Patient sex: M
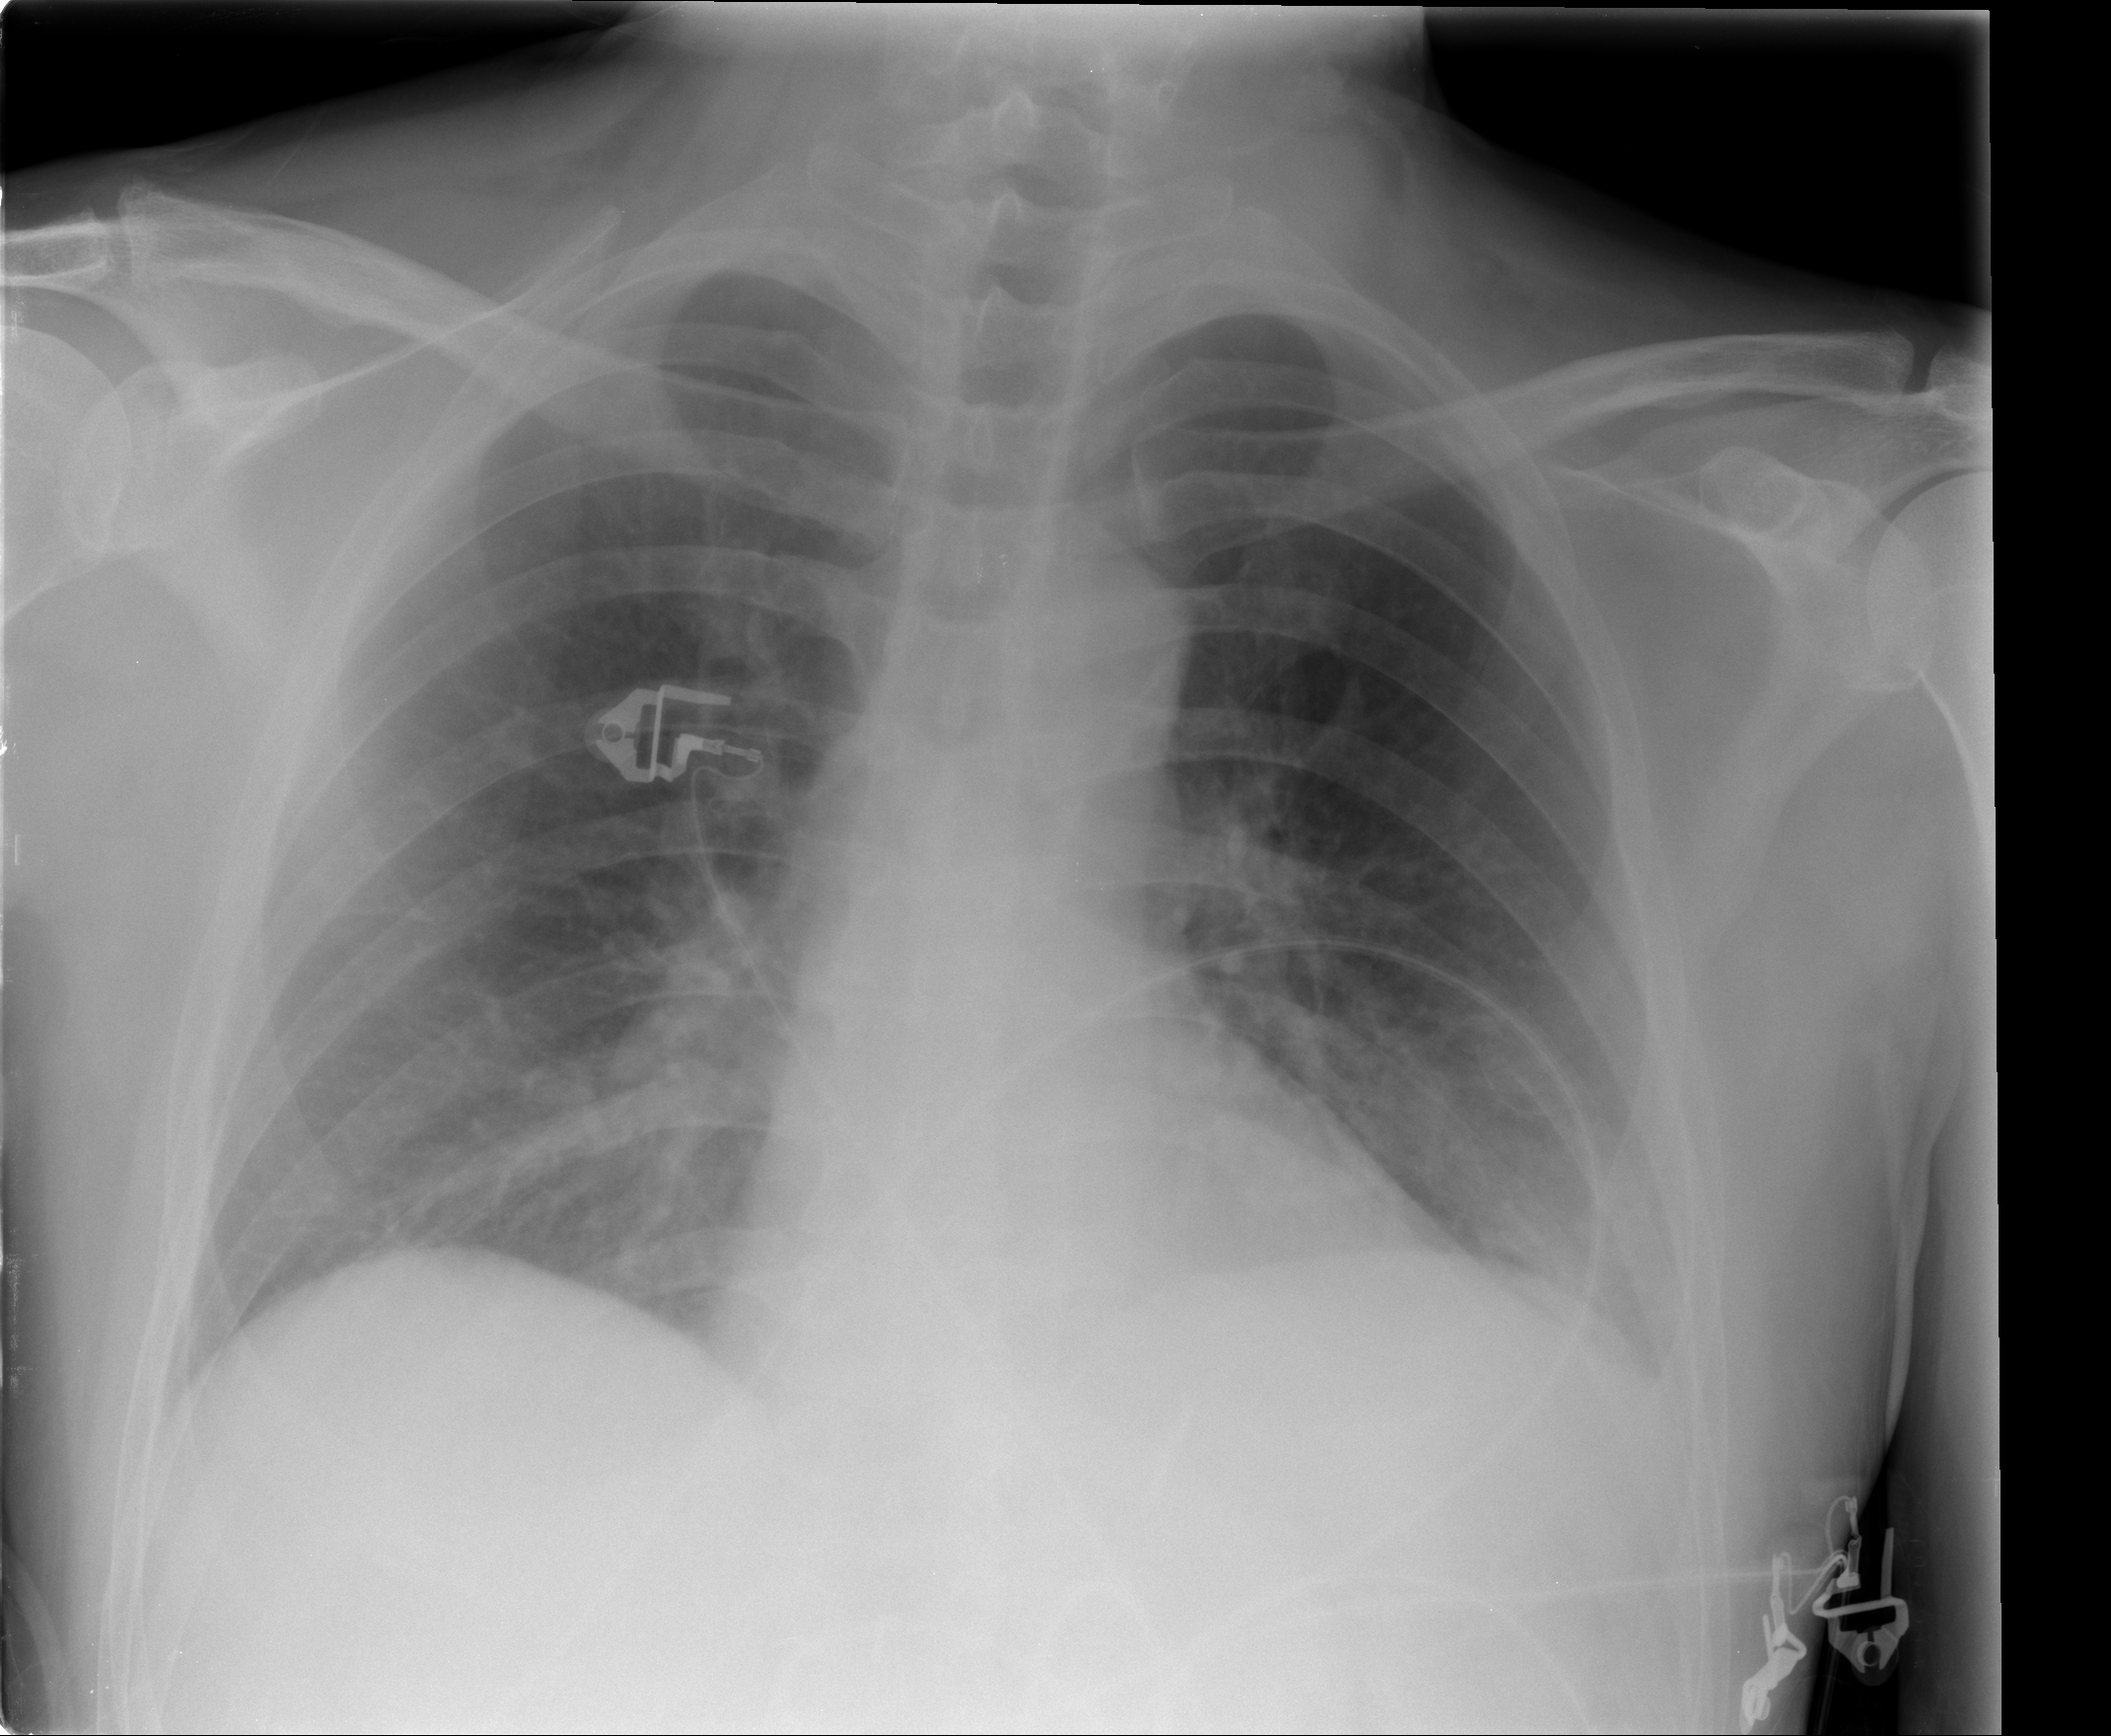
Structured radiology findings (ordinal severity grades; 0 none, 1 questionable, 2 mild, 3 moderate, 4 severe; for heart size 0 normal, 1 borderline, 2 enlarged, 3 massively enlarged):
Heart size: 0
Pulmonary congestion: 2
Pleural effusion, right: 0
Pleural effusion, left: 2
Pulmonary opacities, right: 2
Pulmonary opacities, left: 2
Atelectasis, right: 2
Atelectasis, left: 2